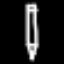
Label: pencil